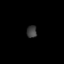
Tissue: lung
Cell type: Epithelial cells
Senescence score: 0.2284
Nuclear area (px): 119
Mean DAPI intensity: 62.613